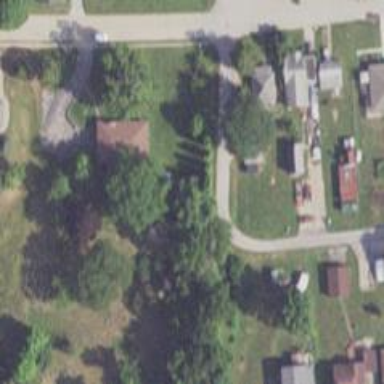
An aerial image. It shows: Alley classified as service road.